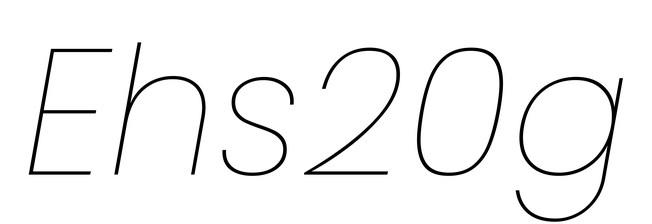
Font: Poppins-ThinItalic